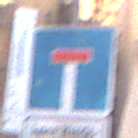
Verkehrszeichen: Sackgasse
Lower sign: HinweisGeaenderteVorfahrtVerkehrsfuehrungVerkehrsregelung3
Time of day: MorningAfternoon
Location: Outdoor (Urban)
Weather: PartlyCloudy
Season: NotSpecified
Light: Natural